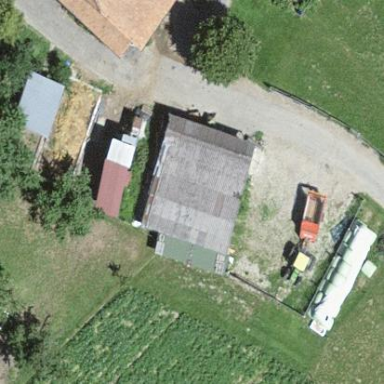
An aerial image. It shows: Rural barn.